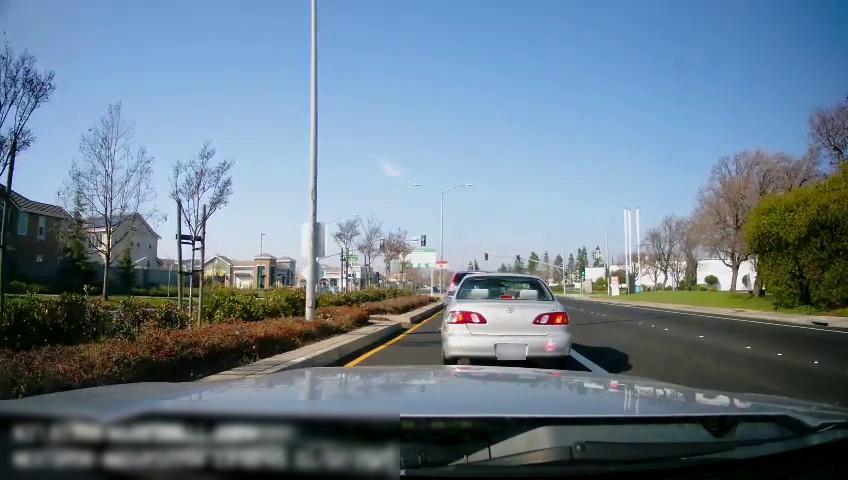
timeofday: Day
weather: Sunny
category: Drivable Space
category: Vehicles | SUV
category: Vehicles | Car
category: Lanes | Current Lane
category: Lanes | Alternate Lane
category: Lanes | Current Lane
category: Lanes | Current Lane
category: Traffic | Lights
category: Traffic | Lights